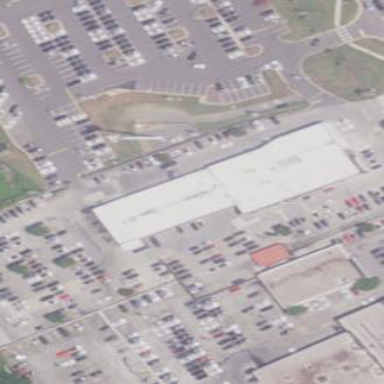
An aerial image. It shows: Building that houses car shop.